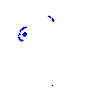
Particle: proton